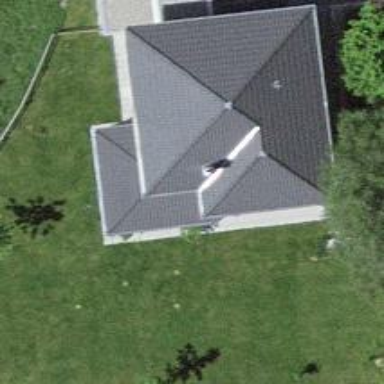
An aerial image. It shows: Garage.